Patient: sex M, age 60
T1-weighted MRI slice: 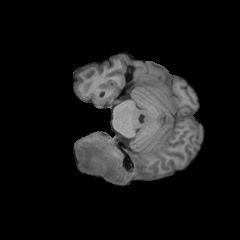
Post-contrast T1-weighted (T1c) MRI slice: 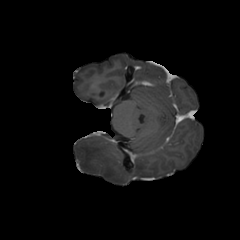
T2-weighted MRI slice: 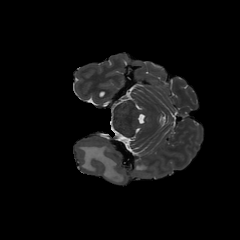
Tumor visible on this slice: yes
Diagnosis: Glioblastoma, IDH-wildtype
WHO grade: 4